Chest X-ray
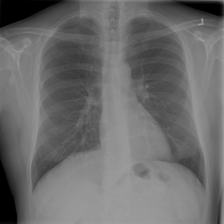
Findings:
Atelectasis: negative
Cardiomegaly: negative
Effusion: negative
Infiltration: negative
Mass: negative
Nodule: negative
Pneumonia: negative
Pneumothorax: negative
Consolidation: negative
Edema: negative
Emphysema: negative
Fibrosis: negative
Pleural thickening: negative
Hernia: negative